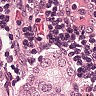
Metastatic tissue present: yes